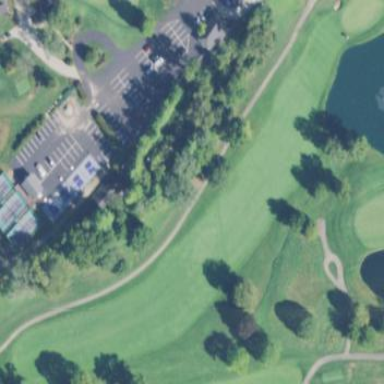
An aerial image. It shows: Grassy area designated as golf fairway.